Brain MRI, t2w sequence, axial 2D slice.
Patient: age 21, sex F, weight 78 kg, height 1.78 m
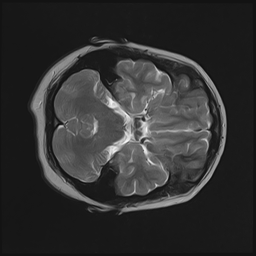